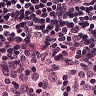
Metastatic tissue present: no